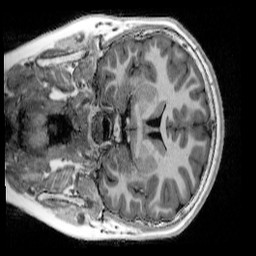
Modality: UNIT1_denoised
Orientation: coronal
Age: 12
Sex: male
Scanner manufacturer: siemens
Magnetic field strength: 3 T
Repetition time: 4 s
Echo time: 0.00303 s